Question: I am using bootstrap-switch - v3.3.1, but I don't need the defaulted blue outline of the switcher when swithing, I set 'style="outline: 0 none;' for the input but it does not work.
Here is my html:
'''
<div class="switch" style="display:inline-block;>
<input id="accu-switcher" type="checkbox" style="outline: 0 none;" checked data-label-text="TEXT"/>
</div>
'''
JS:
'''
$('#accu-switcher').bootstrapSwitch({size: "mini",state: false});
$('.module .switch').css("visibility","visible");
'''
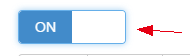
Answer: Update this css class or override it to:
'''
.bootstrap-switch.bootstrap-switch-focused
{
outline: none;
box-shadow: none;
}
'''